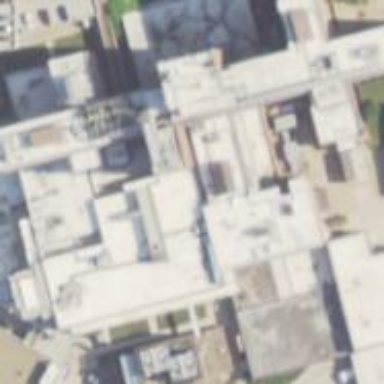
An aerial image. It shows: Hospital building.